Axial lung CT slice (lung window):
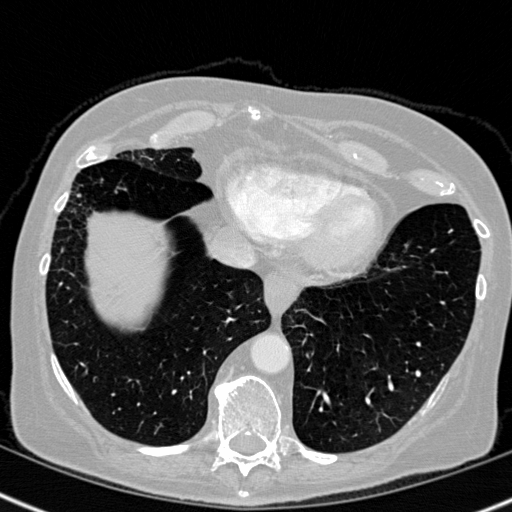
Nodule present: no